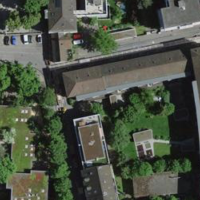
EUNIS habitat code: 54
Species observed at this site:
Hedera helix
Ajuga reptans